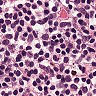
Metastatic tissue present: no